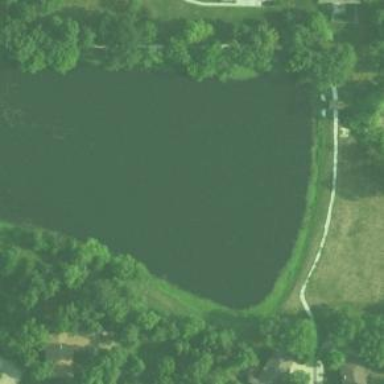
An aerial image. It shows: Reservoir.